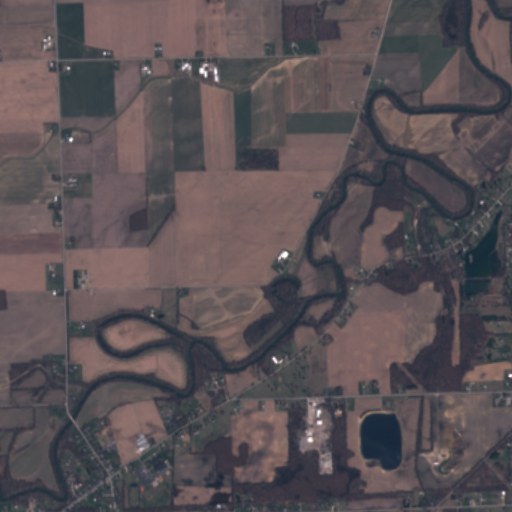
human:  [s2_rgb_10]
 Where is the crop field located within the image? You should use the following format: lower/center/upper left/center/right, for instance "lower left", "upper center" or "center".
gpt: The crop field is located in the lower center of the image.
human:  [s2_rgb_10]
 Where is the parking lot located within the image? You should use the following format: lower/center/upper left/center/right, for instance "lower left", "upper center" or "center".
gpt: The parking lot is located in the lower left of the image.
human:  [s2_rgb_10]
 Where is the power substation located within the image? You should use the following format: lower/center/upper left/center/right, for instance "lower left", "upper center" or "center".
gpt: The power substation is located in the lower left of the image.
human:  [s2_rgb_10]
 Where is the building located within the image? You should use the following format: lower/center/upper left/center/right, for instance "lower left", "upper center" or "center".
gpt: The building is located in the lower of the image.
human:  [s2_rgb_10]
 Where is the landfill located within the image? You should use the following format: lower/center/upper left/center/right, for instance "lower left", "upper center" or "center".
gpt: There is no landfill in the image.